Question: I am trying to plot 3 different plot on the same axis of scale in one plot. The plot is coming fine but y-axis scale number are overlapping each other.
Here is my plot.
'''
h1<-hazard.plot.w2p(beta=beta.spreda,eta=eta.spreda,time=exa1.dat$time,line.colour="orange")
h2<-hazard.plot.w2p(beta=1.007629,eta=32.56836,time=exa1.dat$time,line.colour="red")
h3<-hazard.plot.w2p(beta=1.104483,eta=36.53923,time=exa1.dat$time,line.colour="green")
'''
> Function used to run this code:
'''
hazard.plot.w2p <- function(beta, eta, time, line.colour, nincr = 500) {
max.time <- max(time, na.rm = F)
t <- seq(0, max.time, length.out = nincr)
r <- numeric(length(t))
for (i in 1:length(t)) {
r[i] <- failure.rate.w2p(beta, eta, t[i])
}
plot(t, r, type = 'l', bty = 'l',
col = line.colour, lwd = 2,
main = "", xlab = "Time",
ylab = "Failure rate",
las = 1, adj = 0.5,
cex.axis = 0.85, cex.lab = 1.2)
par(new=TRUE)
}
'''
> Sample DataSet:
'''
[fail time
a 4.55
a 4.65
a 5.21
b 3.21
a 1.21
a 5.65
a 7.12][1]
'''
This is the output I am getting:
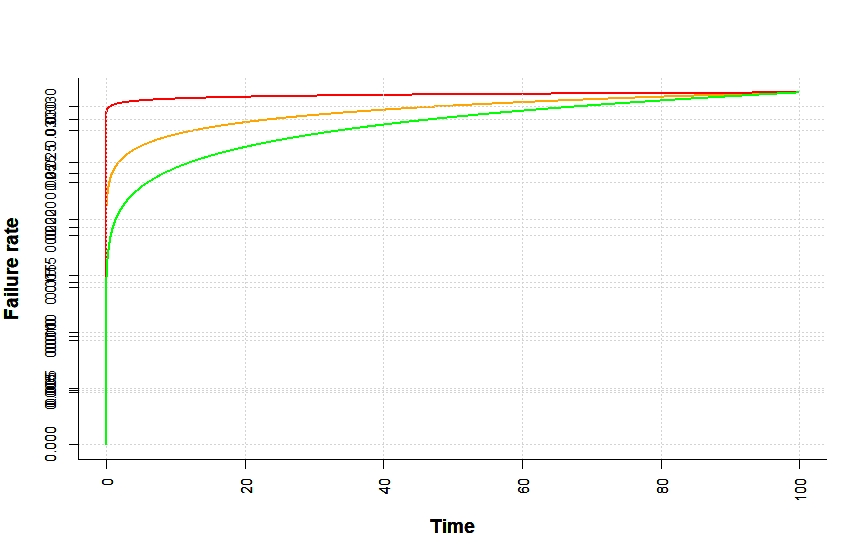
Answer: Here's a test, though I don't know if it works (lacking some of your functions/variables):
'''
hazard.plot.w2p <- function(beta, eta, time, line.colour, nincr = 500,
add = FALSE) {
max.time <- max(time, na.rm = F)
t <- seq(0, max.time, length.out = nincr)
r <- failure.rate.w2p(beta, eta, t)
if (!add) {
plot(NA, type = 'n', bty = 'l', xlim=range(t), ylim=range(r),
main = "", xlab = "Time", ylab = "Failure rate",
las = 1, adj = 0.5, cex.axis = 0.85, cex.lab = 1.2)
}
lines(t, r, col = line.colour, lwd = 2)
}
failure.rate.w2p <- function(beta,eta,time) (beta/eta) * (time/eta)^(beta-1)
h1<-hazard.plot.w2p(beta=1.002,eta=30,time=exa1.dat$time,line.colour="orange")
h2<-hazard.plot.w2p(beta=1.007629,eta=32.56836,time=exa1.dat$time,line.colour="red",add=T)
h3<-hazard.plot.w2p(beta=1.104483,eta=36.53923,time=exa1.dat$time,line.colour="green",add=T)
'''
<URL>